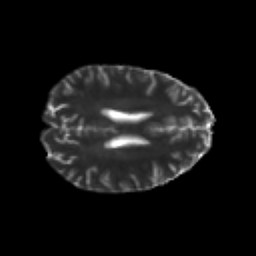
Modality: T2w
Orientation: axial
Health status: healthy
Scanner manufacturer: philips
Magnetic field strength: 3 T
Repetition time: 6.964 s
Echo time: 0.092 s